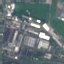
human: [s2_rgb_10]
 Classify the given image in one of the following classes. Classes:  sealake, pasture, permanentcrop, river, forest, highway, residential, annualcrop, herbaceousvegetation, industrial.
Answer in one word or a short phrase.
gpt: Industrial